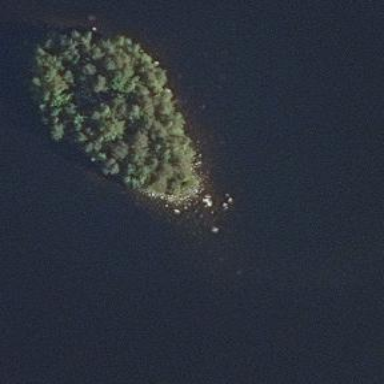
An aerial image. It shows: Islet.